Question: I have a laravel nova app. Like other nova app on resource list it shows a checkbox before every rows. and a option of select all.

I want to remove those checkboxes from the resource list.
Thanks.
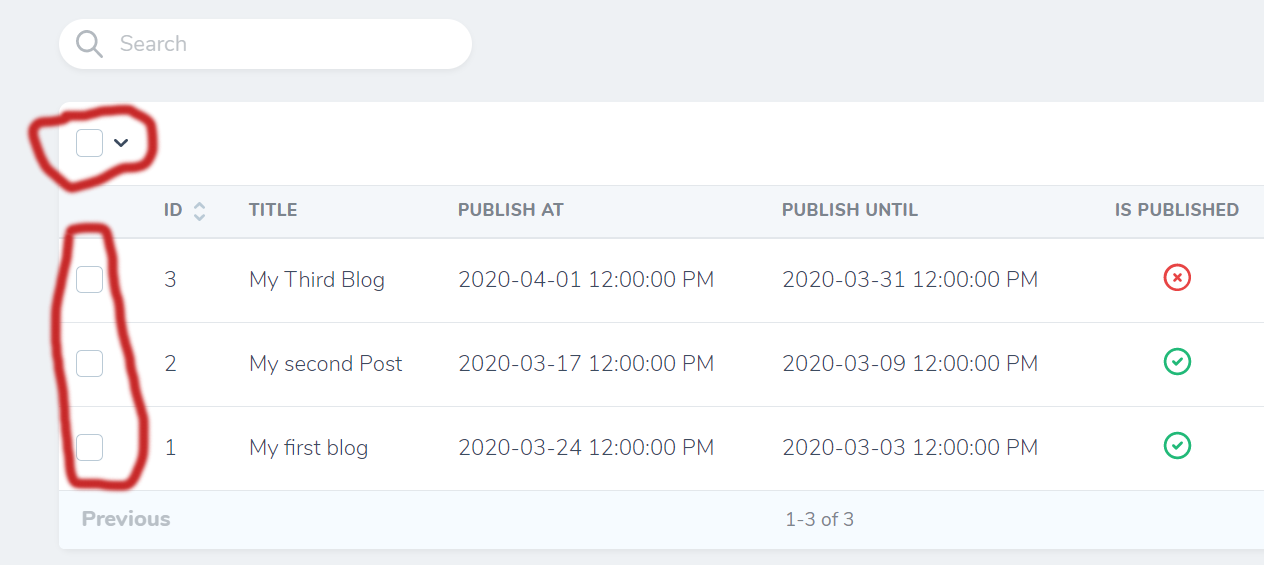
Answer: As described in comments above, the cleanest way will be limiting user permissions. Otherwise, there are some hacky ways to try:
If you resource has no actions, then in your resource file override 'availableActions' method:
'''
/**
* Get the actions that are available for the given request.
*
* @param \Laravel\Nova\Http\Requests\NovaRequest $request
* @return \Illuminate\Support\Collection
*/
public function availableActions(NovaRequest $request)
{
return [];
}
'''
Put this in custom tool, or override 'layout.blade.php'.
Found a better way of hiding with css thanks to <URL>
'''
div[dusk="products-index-component"] div[dusk="select-all-dropdown"],
div[dusk="products-index-component"] .table td:first-child,
div[dusk="products-index-component"] .table th:first-child {
display: none !important;
}
'''
'resource-index'
Create custom tool and override '/nova/resources/js/views/Index.vue'. This is where checkbox showing logic goes on.
'''
/**
* Determine whether to show the selection checkboxes for resources
*/
shouldShowCheckBoxes() {
return (
Boolean(this.hasResources && !this.viaHasOne) &&
Boolean(
this.actionsAreAvailable ||
this.authorizedToDeleteAnyResources ||
this.canShowDeleteMenu
)
)
},
'''